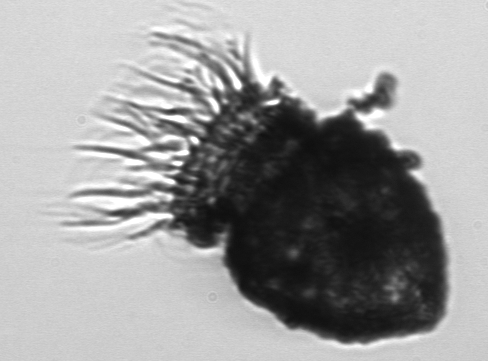
Label: Stenosemella_morphotype1